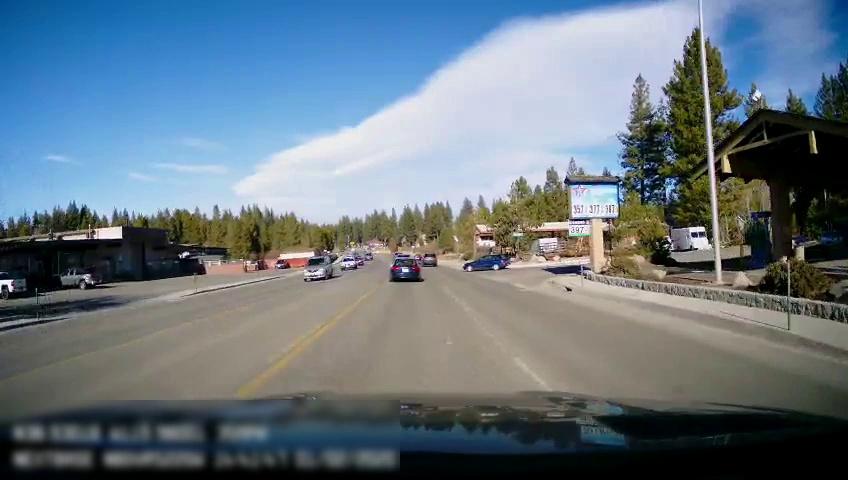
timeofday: Day
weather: Sunny
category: Drivable Space
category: Vehicles | SUV
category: Vehicles | Car
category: Vehicles | Car
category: Vehicles | Car
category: Vehicles | Car
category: Vehicles | Car
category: Vehicles | SUV
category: Vehicles | SUV
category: Vehicles | SUV
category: Vehicles | SUV
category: Lanes | Opposite Lane
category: Lanes | Current Lane
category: Lanes | Current Lane
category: Lanes | Opposite Lane